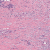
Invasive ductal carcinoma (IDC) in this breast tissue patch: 1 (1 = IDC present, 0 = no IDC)